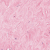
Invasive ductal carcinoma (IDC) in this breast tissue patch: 0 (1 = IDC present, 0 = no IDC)